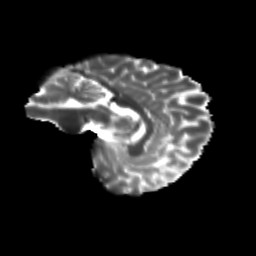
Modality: T2w
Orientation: sagittal
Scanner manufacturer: siemens
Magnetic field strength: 3 T
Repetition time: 9.2 s
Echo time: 0.084 s